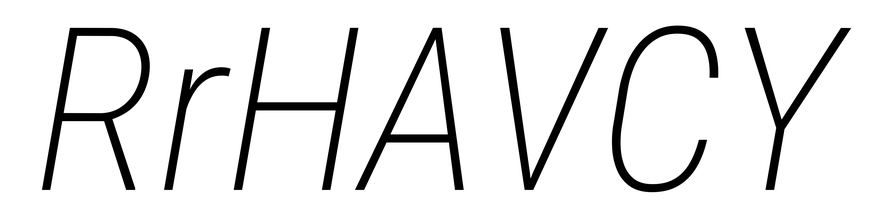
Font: Roboto-Italic_Condensed_ExtraLight_Italic